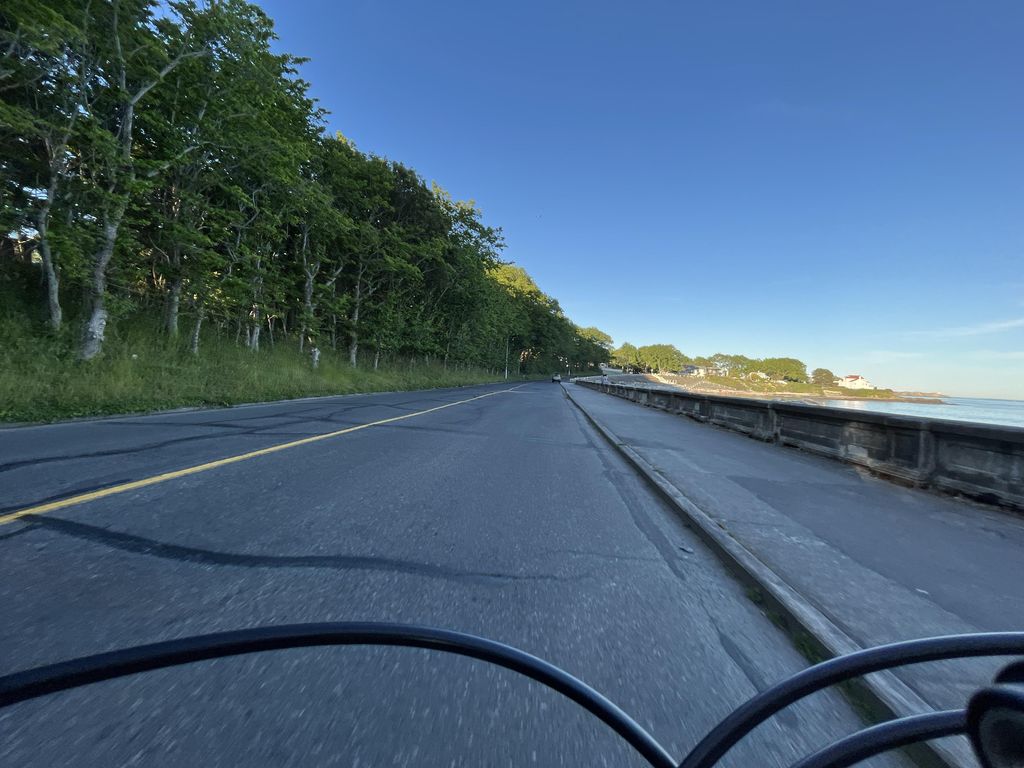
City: victoria